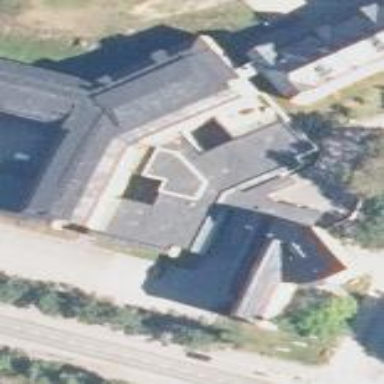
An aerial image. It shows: Hospital building.